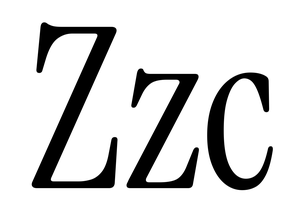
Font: InstrumentSerif-Regular